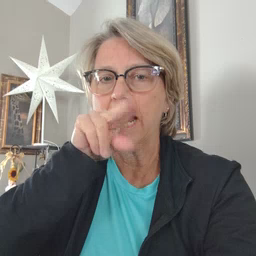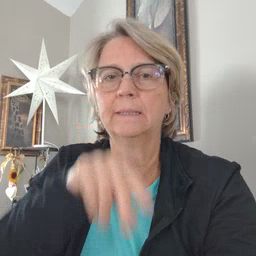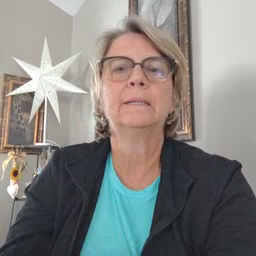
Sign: duck